Question: I made a tool tip using html, jquery, and css. The Tool tip uses the title attribute in order to show its contents.
'''
<a href="#" class="tooltip" title="Hello">Hover Me</a>
'''
When I hover the link I see the tool tip and its working fine. The problem is that I also see the built in html tool tip. Is there any way to disable that html tool tip ? OR is there any other attribute that I can use to solve this problem ?

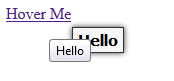
Answer: You can also define an arbitrary attribute that you target for your purpose.
This is easy to do using JQuery.
ex: '<a href="#" class="tooltip" data-tooltip="Hello">Hover Me</a>'